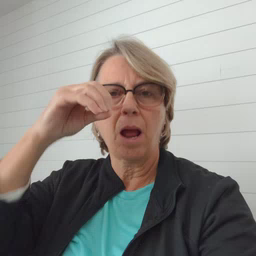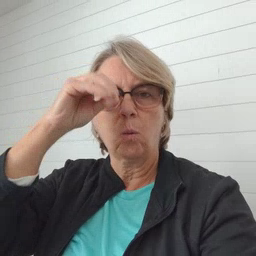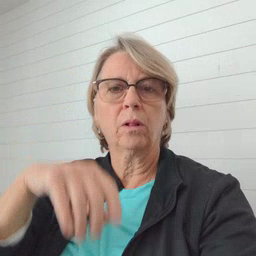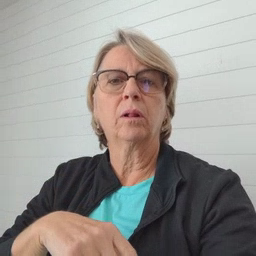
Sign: owl